Question: I have a JSON file:
'''
{
"stats": {
"operators": {
"recruit1": {
"won": 100,
"lost": 50,
"timePlayed": 1000
},
"recruit2": {
"won": 200,
"lost": 100,
"timePlayed": 2000
},
"recruit3": {
"won": 50,
"lost": 10,
"timePlayed": 500
}
},
"modes": {
"secure": {
"won": 80,
"lost": 40,
"bestScore": 7582
},
"bomb": {
"won": 12,
"lost": 18,
"bestScore": 4500
}
}
}
}
'''
And I want to display it in a table :
.
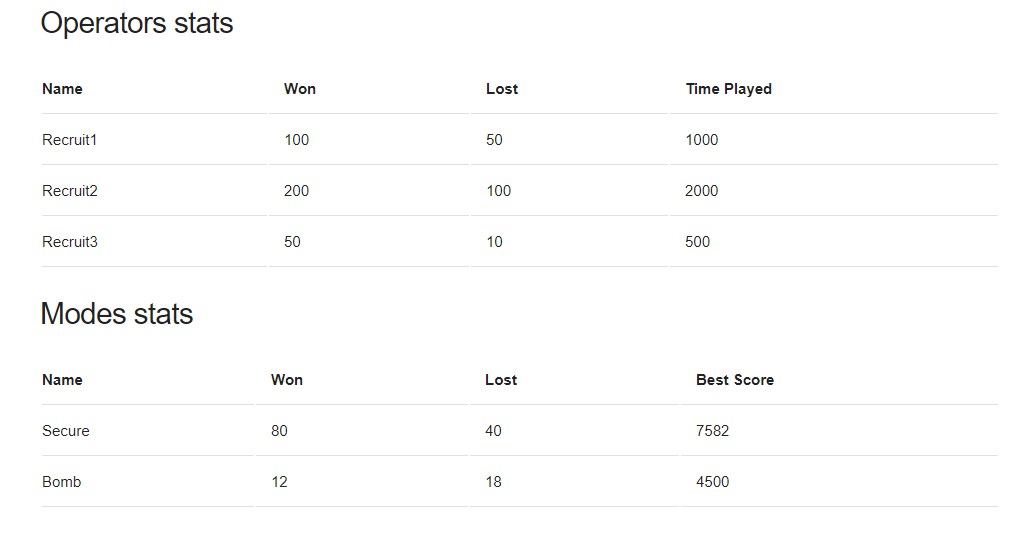
Answer: Here is how you can start:
'''
var obj = {
"stats": {
"operators": {
"recruit1": {
"won": 100,
"lost": 50,
"timePlayed": 1000
},
"recruit2": {
"won": 200,
"lost": 100,
"timePlayed": 2000
},
"recruit3": {
"won": 50,
"lost": 10,
"timePlayed": 500
}
},
"modes": {
"secure": {
"won": 80,
"lost": 40,
"bestScore": 7582
},
"bomb": {
"won": 12,
"lost": 18,
"bestScore": 4500
}
}
}
}
for(var k in obj.stats){
console.log('-',k)
for(var k2 in obj.stats[k]){
console.log('-----',k2)
for(var k3 in obj.stats[k][k2]){
console.log('---------',k3 +': '+ obj.stats[k][k2][k3]);
}
};
}
'''